Interaction volume radius: 5 \u00c5
Interaction volume height: 25 \u00c5
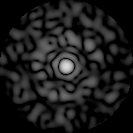
Disorder parameter: 0.8702